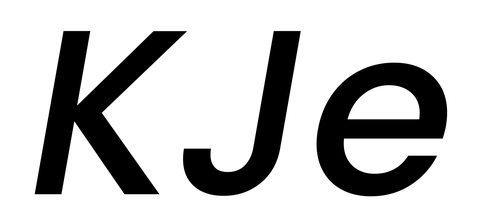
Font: Poppins-MediumItalic